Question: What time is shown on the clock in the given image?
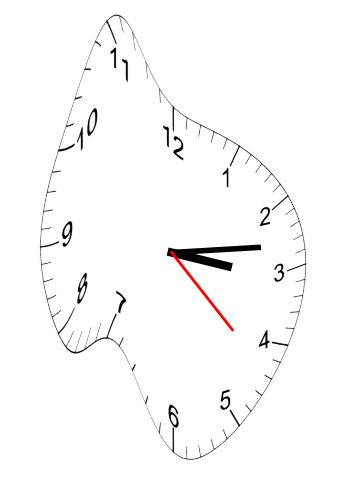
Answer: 03:13:22